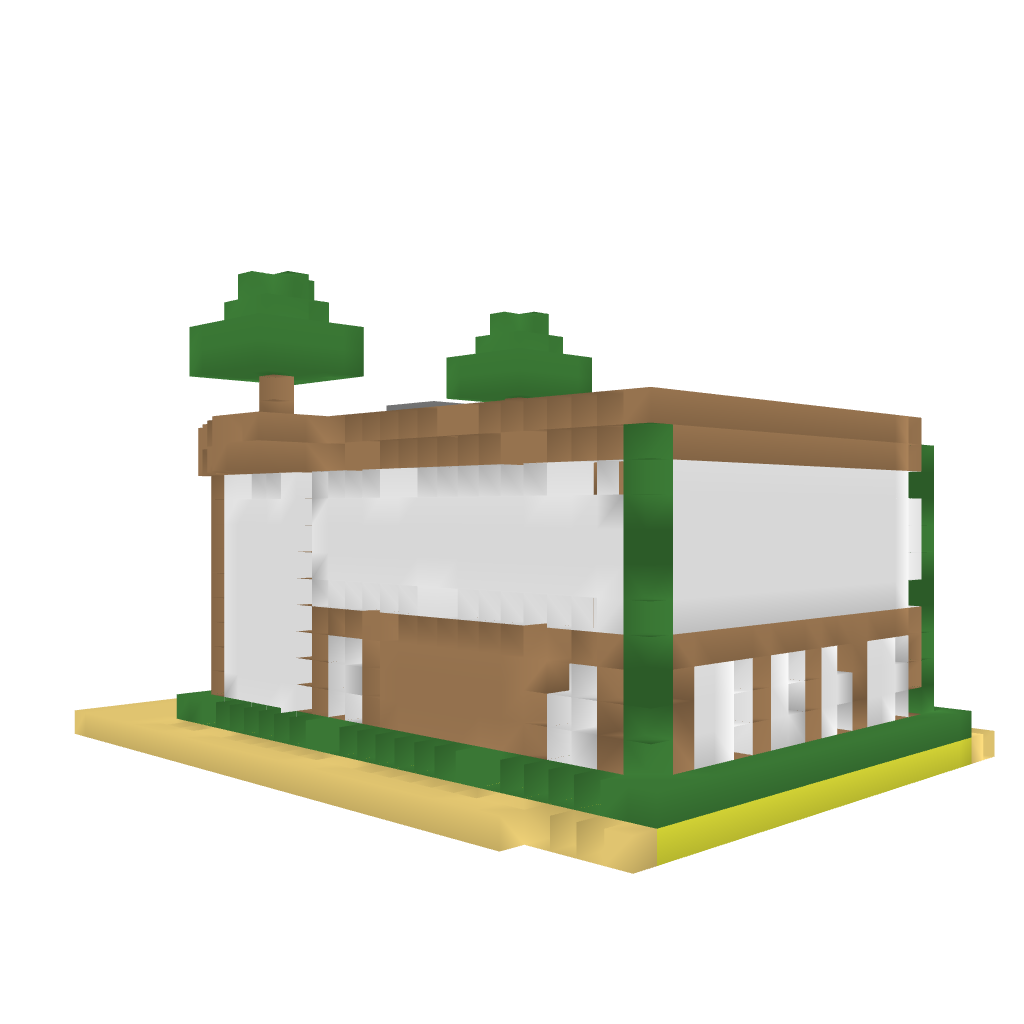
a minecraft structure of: Modern House/Penthouse good quality